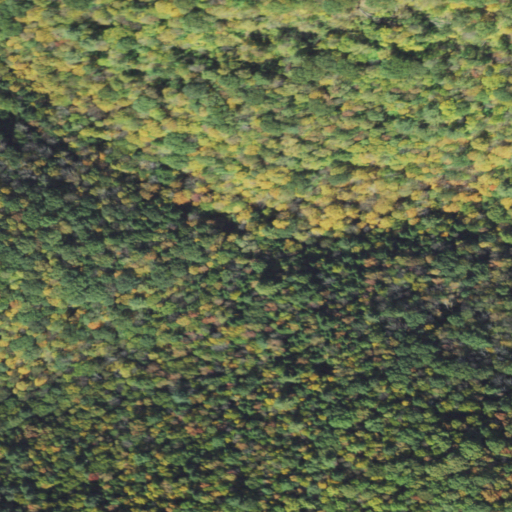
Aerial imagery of valley in Pennsylvania named Merriman Hollow containing mixed forest, deciduous forest, and evergreen forest